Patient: sex M, age 78
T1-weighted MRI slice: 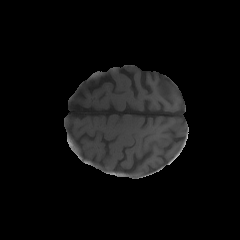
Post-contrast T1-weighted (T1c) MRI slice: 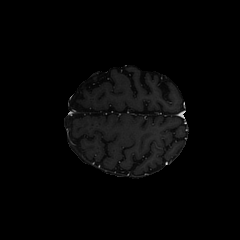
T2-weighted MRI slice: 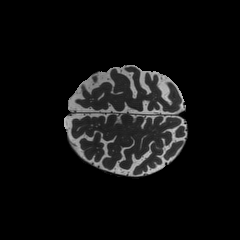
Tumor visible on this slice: no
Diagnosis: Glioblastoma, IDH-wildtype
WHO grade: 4